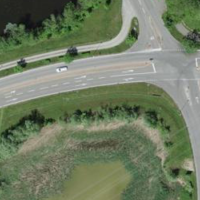
EUNIS habitat code: 56
Species observed at this site:
Buteo buteo
Sturnus vulgaris
Milvus migrans